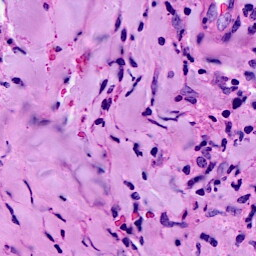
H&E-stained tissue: Breast